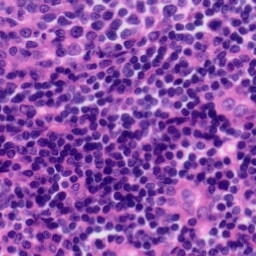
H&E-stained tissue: Tonsil